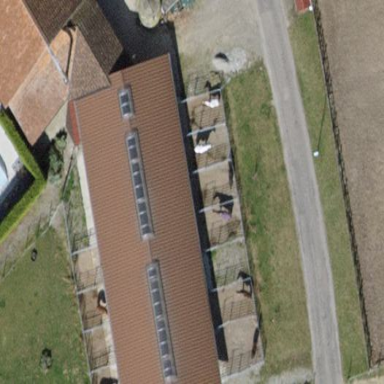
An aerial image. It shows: Stable building.